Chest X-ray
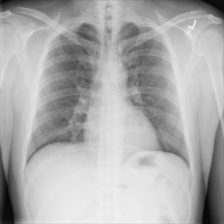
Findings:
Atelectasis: negative
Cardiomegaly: negative
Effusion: negative
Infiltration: negative
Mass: negative
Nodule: negative
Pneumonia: negative
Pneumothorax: negative
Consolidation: negative
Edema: negative
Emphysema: negative
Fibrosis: negative
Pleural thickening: negative
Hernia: negative